Question:
I just want the up and down button at the right side of the picture slider work.
Currently, my js code is:
'''
var height_value = 104 * (-1)*3;
var top_value=0;
$("#photoViewerCont .nextPage").click(function(){
alert("here");
top_value=top_value+height_value;
$("#photoViewer .thumbs .pages").animate({'top' : height_value}, 1000,function(){
$("#photoViewer .thumbs .pages").css({'top' : top_value});
});
return false;
});
'''
The HTML part of this js:
'''
<div id="photoViewer" class="stackItem">
<div id="photoViewerCont">
<div id="mainPhoto" class="preview">
<div class="innerCont">
<a onclick="return false;" rel="photos" data-id="113195895"
href="#"> <img
width="456" height="342"
title="112 Cattai Ridge Road, Glenorie, NSW 2157"
alt="112 Cattai Ridge Road, Glenorie, NSW 2157" data-index="0"
src="1.jpg">
</a>
</div>
</div>
<div class="thumbs">
<div class="innerCont">
<div class="paginated">
<div class="pages" style="height: 634px; top: 0px;">
<div class="page">
<div class="thumb" id="defaultpic">
<img class="thumb_0" width="120" height="90"
data-type="main_photo"
title="112 Cattai Ridge Road, Glenorie, NSW 2157"
alt="112 Cattai Ridge Road, Glenorie, NSW 2157"
src="1.jpg">
</div>
<div class="thumb">
<img class="thumb_1" width="120" height="90" data-type="photo"
title="112 Cattai Ridge Road, Glenorie, NSW 2157"
alt="112 Cattai Ridge Road, Glenorie, NSW 2157"
src="2.jpg">
</div>
<div class="thumb">
<img class="thumb_2" width="120" height="90" data-type="photo"
title="112 Cattai Ridge Road, Glenorie, NSW 2157"
alt="112 Cattai Ridge Road, Glenorie, NSW 2157"
src="3.jpg">
</div>
<div class="clearer"></div>
</div>
<div class="page">
<div class="thumb">
<img class="thumb_3" width="120" height="90" data-type="photo"
title="112 Cattai Ridge Road, Glenorie, NSW 2157"
alt="112 Cattai Ridge Road, Glenorie, NSW 2157"
src="4.jpg">
</div>
<div class="thumb">
<img class="thumb_4" width="120" height="90"
title="112 Cattai Ridge Road, Glenorie, NSW 2157"
alt="112 Cattai Ridge Road, Glenorie, NSW 2157"
src="5.jpg">
</div>
<div class="clearer"></div>
</div>
</div>
</div>
</div>
<a class="previousPage" href="#">Previous</a>
<a class="nextPage" href="#">Next</a>
</div>
<div class="clearer"></div>
</div>
</div>
'''
the css part of this file:
'''
#photoViewer .thumbs {
-moz-border-bottom-colors: none;
-moz-border-left-colors: none;
-moz-border-right-colors: none;
-moz-border-top-colors: none;
border-color: #CCCCCC #CCCCCC #CCCCCC -moz-use-text-color;
border-image: none;
border-style: solid solid solid none;
border-width: 1px 1px 1px 0;
float: right;
width: 165px;
}
.thumbs {
position: relative;
}
#photoViewerCont .innerCont {
background: none repeat scroll 0 0 #EEEEEE;
border: 1px solid #FFFFFF;
height: 346px;
padding: 12px;
}
#photoViewer .thumbs .paginated {
height: 312px;
margin: 0 auto;
position: relative;
top: 18px;
width: 130px;
overflow: hidden;
}
#photoViewerCont a.previousPage {
border-radius: 0 0 3px 3px;
top: -1px;
overflow: hidden;
position: absolute;
text-indent: 5000px;
}
#photoViewerCont a.nextPage {
background-position: -57px 0;
border-radius: 3px 3px 0 0;
bottom: -1px;
overflow: hidden;
position: absolute;
text-indent: 5000px;
}
#photoViewerCont a.previousPage, #photoViewerCont a.nextPage {
background: url("photoviewer_arrows.png") no-repeat scroll -3px 0 #C20014;
border: 1px solid #AAAAAA;
display: inline-block;
height: 24px;
right: 61px;
width: 48px;
}
#photoViewerCont a.nextPage {
background-position: -57px 0;
border: 1px solid #AAAAAA;
display: inline-block;
height: 24px;
right: 61px;
width: 48px;
}
'''
It can go to the alert part, but the animate part seems doesn't work. Can anyone know where my wrong or can give me a simple example of how picture slide gliding and rising.
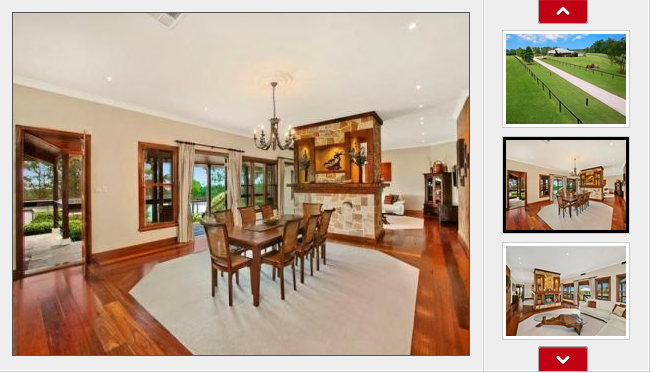
Answer: Well in this situation, that's what you can do. Wasn't bad at all...
'''
margin-top: height
'''
<URL>